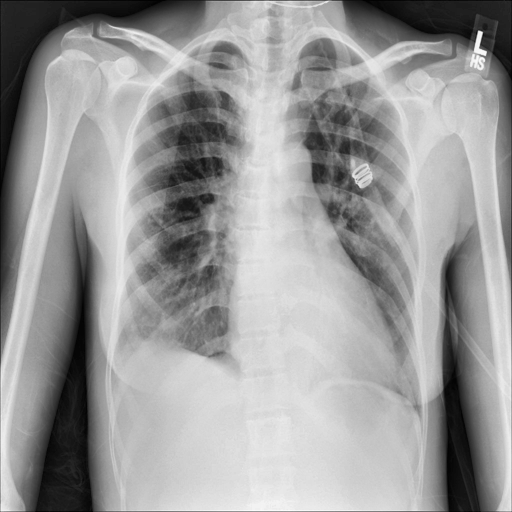
Finding: NORMAL